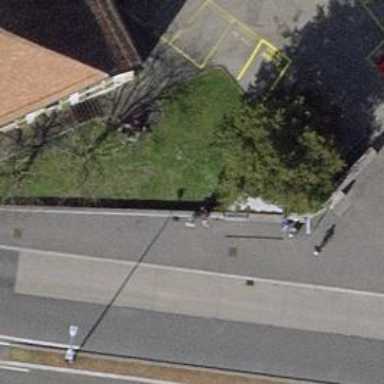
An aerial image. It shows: Bus stop with sheltered platform for public transport.